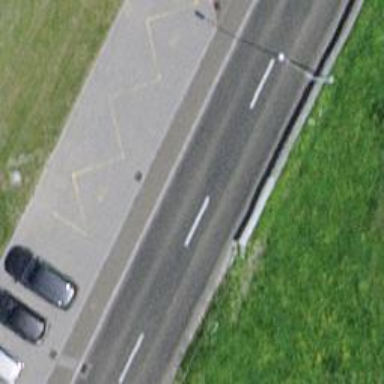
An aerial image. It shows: Public transport stop position.